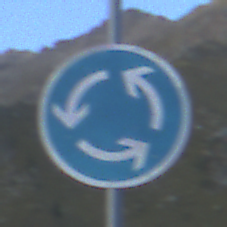
Verkehrszeichen: Kreisverkehr
Umgebung: Outdoor, RoadRail
Tageszeit: SunriseSunset
Wetter: Clear
Licht: Natural
Jahreszeit: NotSpecified
Kontrast: LowContrast